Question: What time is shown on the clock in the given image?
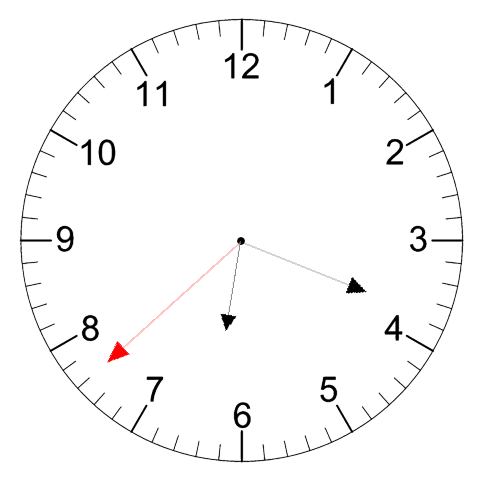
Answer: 06:18:38